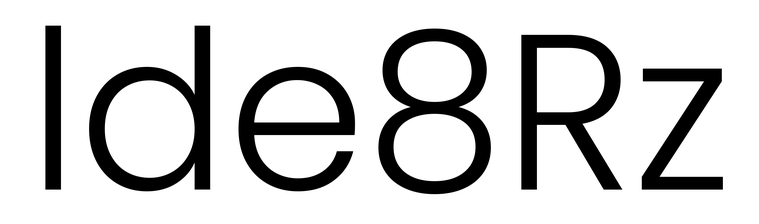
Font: Poppins-Light